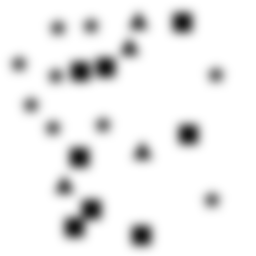
Squares: 8
Triangles: 4
Stars: 9
Total shapes: 21